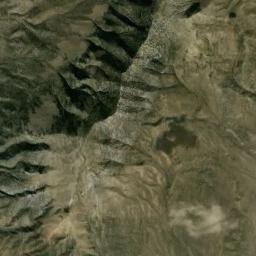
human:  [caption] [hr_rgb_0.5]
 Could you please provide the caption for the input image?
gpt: The mountain is uneven and rough .

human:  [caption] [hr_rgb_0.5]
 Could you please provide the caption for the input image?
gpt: The folded mountain consists of some ridges and valleys .

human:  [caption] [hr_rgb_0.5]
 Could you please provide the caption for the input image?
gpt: The mountains are covered with yellow dirt .

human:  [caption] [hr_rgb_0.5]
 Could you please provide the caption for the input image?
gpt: The mountain is full of green plants with lines of bare land .

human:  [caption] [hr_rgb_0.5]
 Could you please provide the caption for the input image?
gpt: There are some ridges on the brown mountain .